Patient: sex M, age 56
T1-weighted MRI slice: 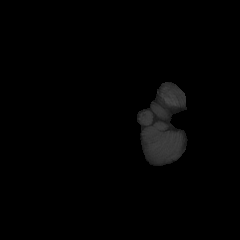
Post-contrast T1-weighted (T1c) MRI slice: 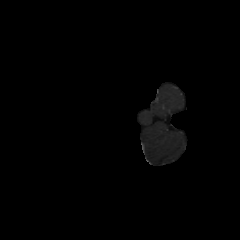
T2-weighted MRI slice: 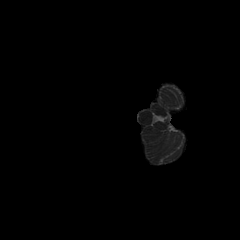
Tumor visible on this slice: no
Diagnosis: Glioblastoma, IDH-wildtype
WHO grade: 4